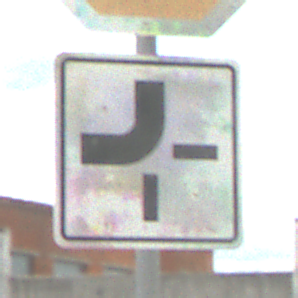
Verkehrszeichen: VerlaufVorfahrtsstrasse2
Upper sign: Stop
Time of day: Midday
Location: Outdoor (Suburban)
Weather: PartlyCloudy
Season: Summer
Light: Natural